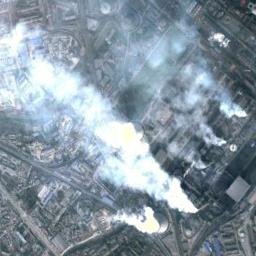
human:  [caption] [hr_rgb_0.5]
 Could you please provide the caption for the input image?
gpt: In the thermal power station, there are neatly planned factories and good greening, Machine equipment, Cooling towers that emit steam, and chimneys that emit smoke .

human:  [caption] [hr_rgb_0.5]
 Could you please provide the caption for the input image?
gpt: Many buildings are near the thermal power station .

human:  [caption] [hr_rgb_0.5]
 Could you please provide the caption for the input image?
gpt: The thermal power station is next to some buildings with white mist above .

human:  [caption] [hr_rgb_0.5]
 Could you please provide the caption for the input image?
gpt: There are seven thermal power stations here, two of which are thinner and taller than others .

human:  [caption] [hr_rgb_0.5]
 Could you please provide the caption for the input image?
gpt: There are many buildings and some chimneys on the thermal power station .